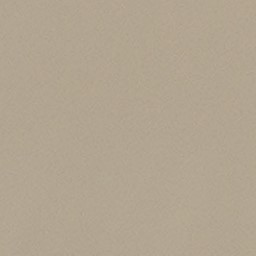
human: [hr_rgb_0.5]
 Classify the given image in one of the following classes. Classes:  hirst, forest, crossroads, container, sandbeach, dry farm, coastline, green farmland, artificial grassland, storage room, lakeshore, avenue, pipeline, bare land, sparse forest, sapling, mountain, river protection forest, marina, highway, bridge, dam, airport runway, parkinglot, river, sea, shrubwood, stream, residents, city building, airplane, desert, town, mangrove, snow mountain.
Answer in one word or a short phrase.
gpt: desert